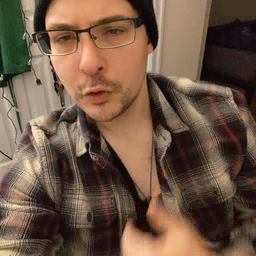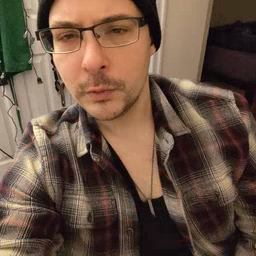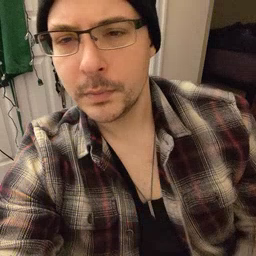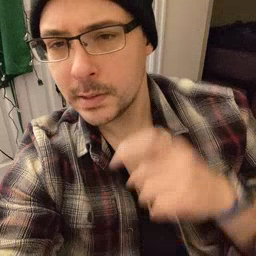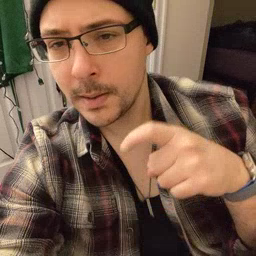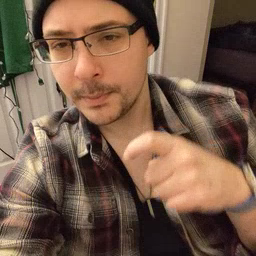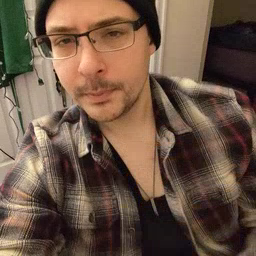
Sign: time